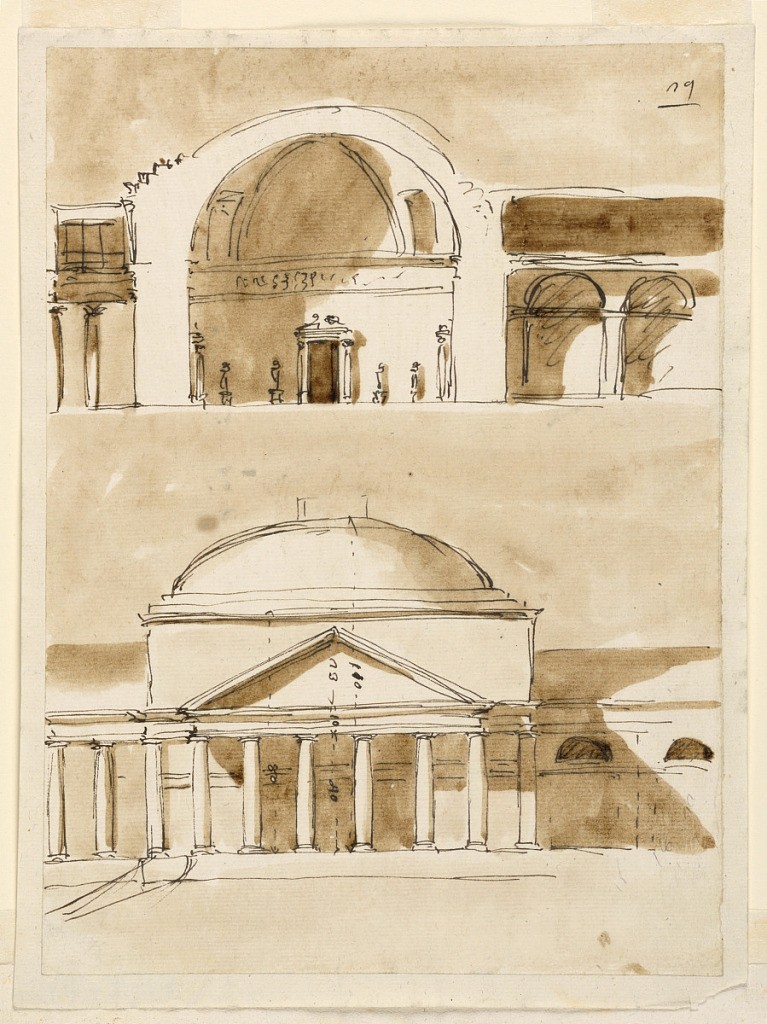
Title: Design for a Mansion
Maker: Giuseppe Barberi, Italian, 1746–1809
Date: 1746–1809
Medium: Pen and brown ink, brush and brown wash, graphite on off-white laid paper, lined
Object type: Drawing
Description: Design for a Mansion